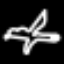
Label: airplane